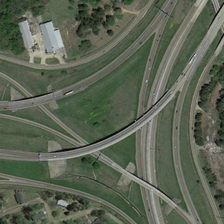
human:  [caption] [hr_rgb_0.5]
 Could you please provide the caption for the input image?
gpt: many green trees and meadows are near a viaduct .

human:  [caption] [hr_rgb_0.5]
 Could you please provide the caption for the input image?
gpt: the ease of the road are surrounded by dark green trees .

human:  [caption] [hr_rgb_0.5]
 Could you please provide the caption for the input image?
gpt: oasis are in the middle of the land, cars drive on the road .

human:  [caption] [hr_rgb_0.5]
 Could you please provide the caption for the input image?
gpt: many green trees and meadows are near a viaduct .

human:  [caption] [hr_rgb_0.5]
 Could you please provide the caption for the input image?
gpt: oasis are in the middle of the land, cars drive on the road .